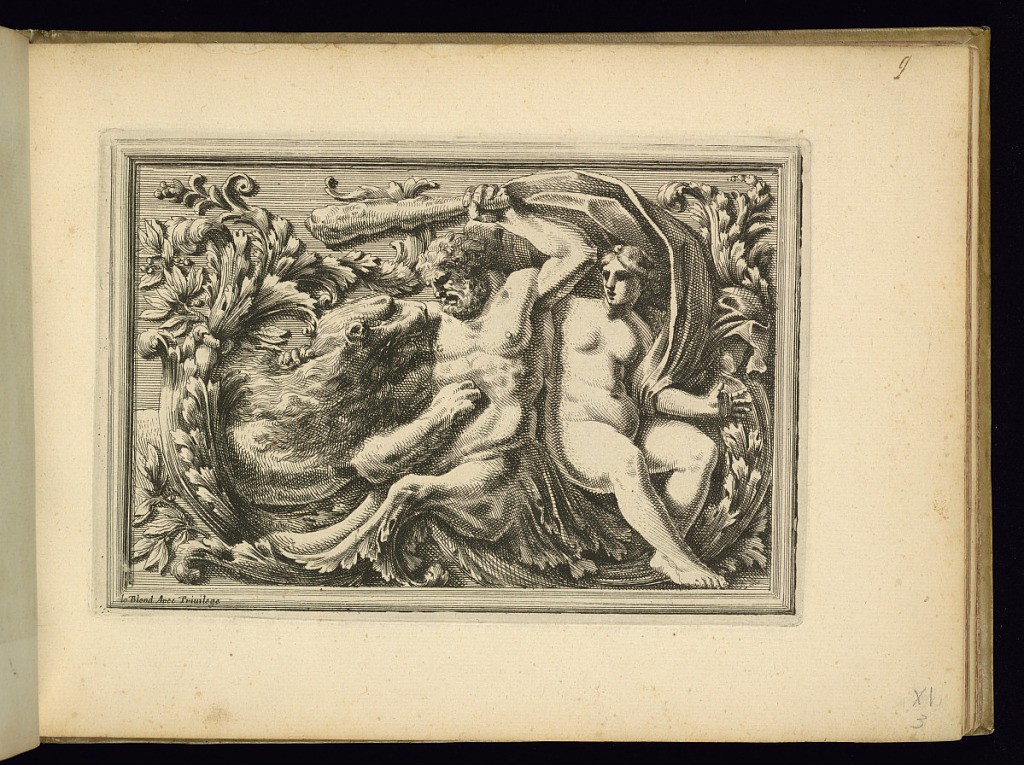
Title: Panel Design with a Centaur and a Lion Fighting
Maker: Jean Le Pautre, French, 1618–1682
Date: ca. 1651
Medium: Etching on laid paper
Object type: Print
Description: Panel design with a centaur and a lion fighting and a female figure to the right surrounded by scrolling leaves, and foliate branches.